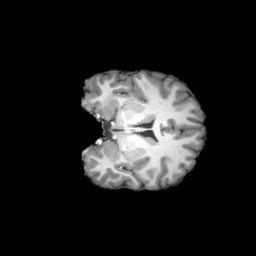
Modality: T1w
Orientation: coronal